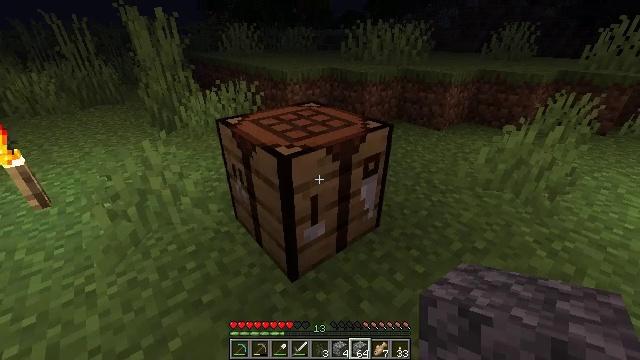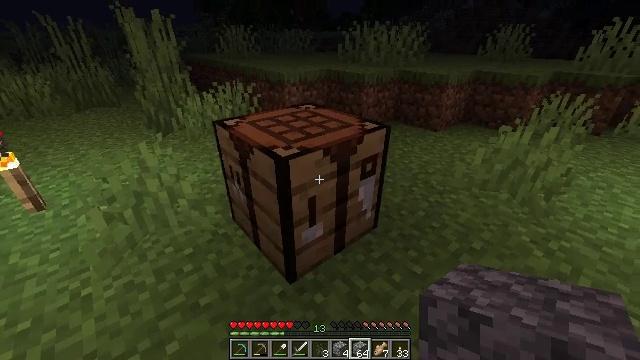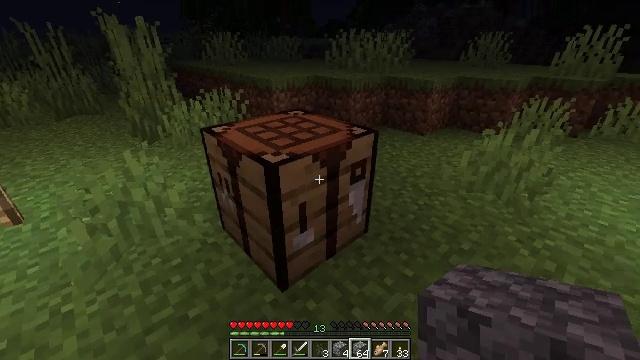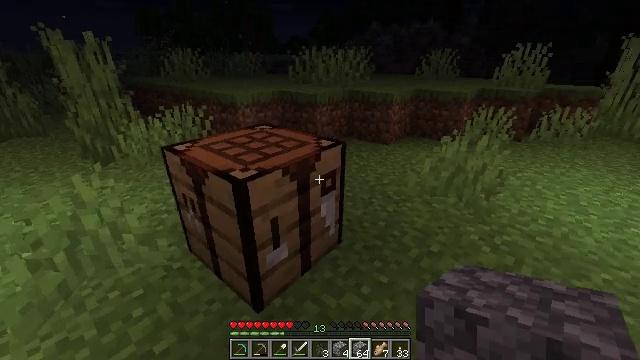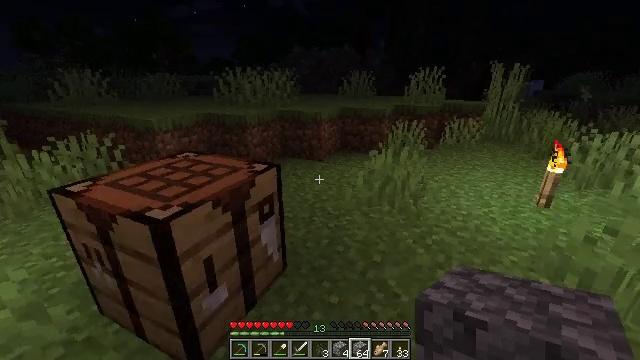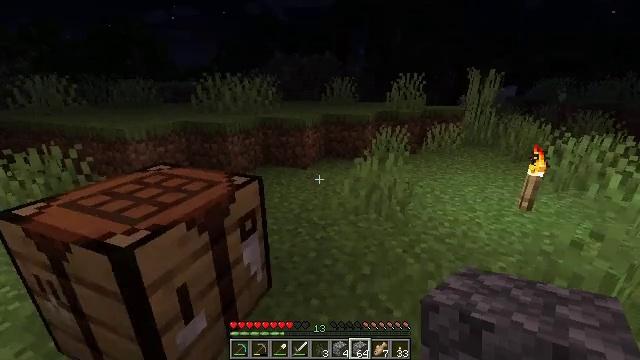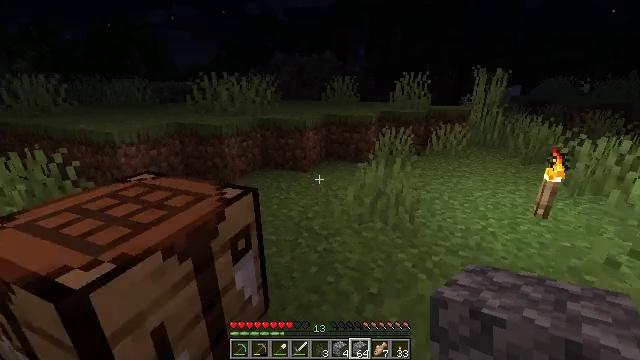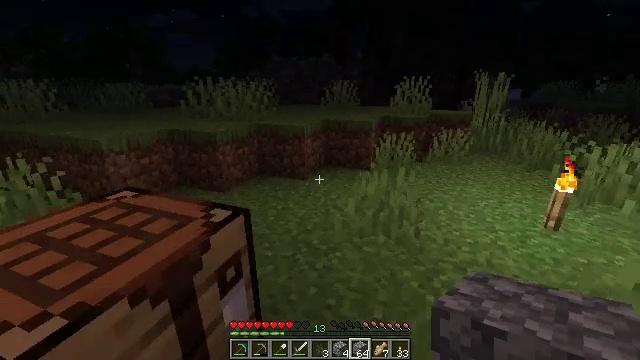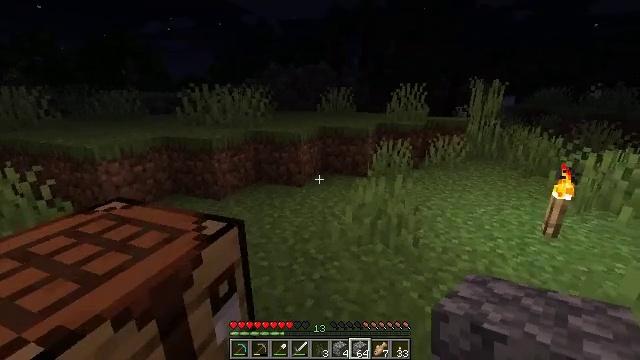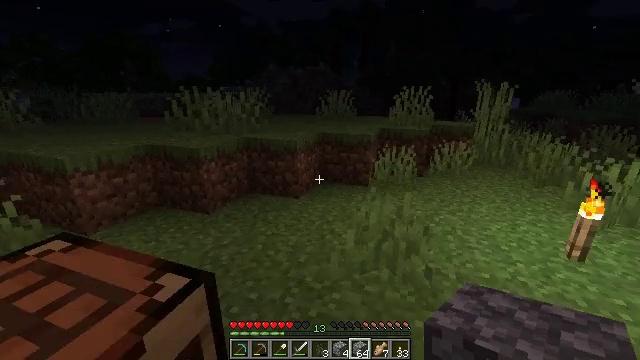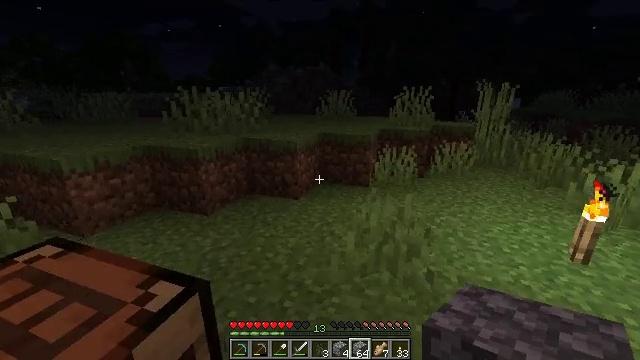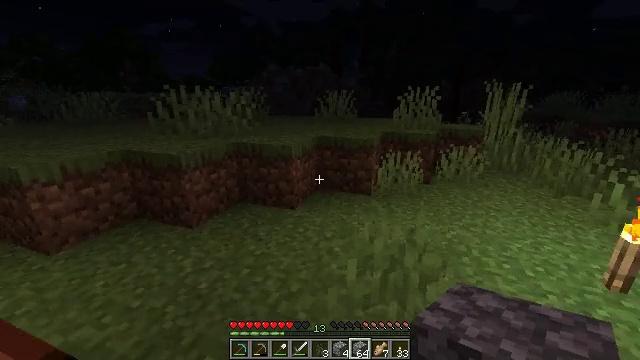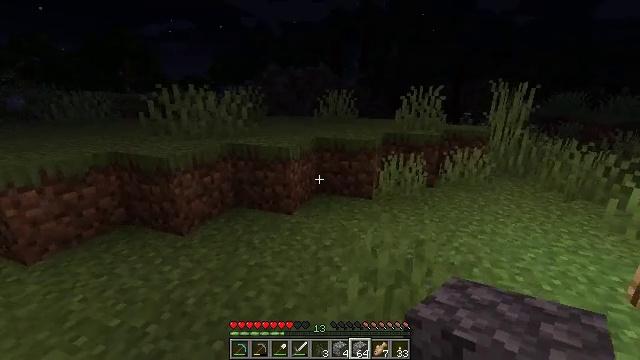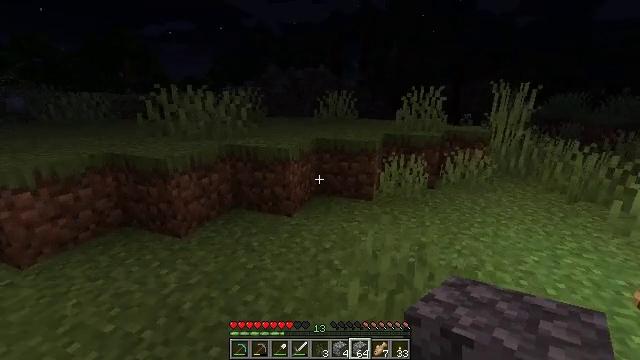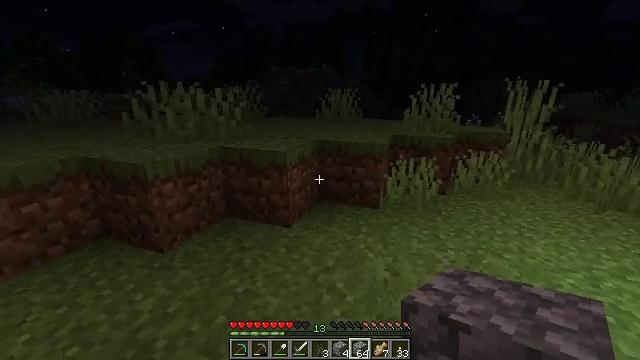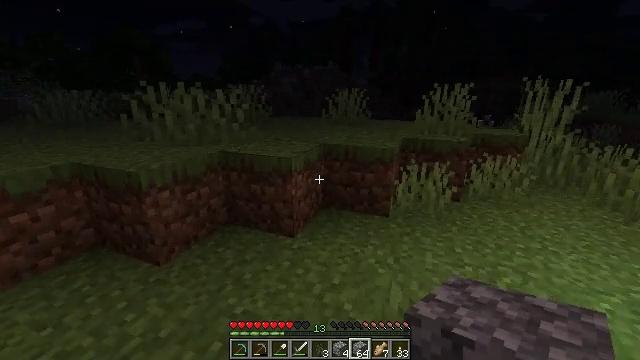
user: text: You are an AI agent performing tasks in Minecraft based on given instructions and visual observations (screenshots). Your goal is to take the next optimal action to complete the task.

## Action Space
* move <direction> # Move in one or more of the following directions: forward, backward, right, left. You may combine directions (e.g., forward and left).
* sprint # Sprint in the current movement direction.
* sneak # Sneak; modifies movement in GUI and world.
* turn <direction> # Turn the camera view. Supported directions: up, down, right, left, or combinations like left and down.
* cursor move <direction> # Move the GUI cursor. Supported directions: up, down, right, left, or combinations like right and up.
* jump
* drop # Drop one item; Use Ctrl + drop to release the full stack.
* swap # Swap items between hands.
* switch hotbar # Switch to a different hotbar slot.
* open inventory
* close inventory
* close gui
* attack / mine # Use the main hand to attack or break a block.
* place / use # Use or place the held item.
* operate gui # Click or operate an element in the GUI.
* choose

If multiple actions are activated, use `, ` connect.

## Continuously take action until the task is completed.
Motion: motion action
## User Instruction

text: Remove a crafting table from the inventory.
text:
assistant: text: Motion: no_op
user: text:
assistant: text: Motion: turn right and up
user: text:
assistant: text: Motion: turn right and up
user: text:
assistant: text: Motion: move forward, turn right and up
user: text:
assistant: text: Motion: move forward, turn right and up
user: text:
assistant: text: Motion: move forward
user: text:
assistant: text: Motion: move forward
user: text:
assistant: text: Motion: move forward, turn up
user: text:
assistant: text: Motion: move forward
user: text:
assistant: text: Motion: move forward
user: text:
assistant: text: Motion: move forward
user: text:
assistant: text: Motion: move forward
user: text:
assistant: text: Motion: move forward
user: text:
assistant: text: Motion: move forward
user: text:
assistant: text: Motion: move forward, turn left
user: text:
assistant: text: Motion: move forward, turn left
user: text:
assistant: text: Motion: move forward, turn left
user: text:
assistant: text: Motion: move forward, turn left
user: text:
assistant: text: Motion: move forward, turn left
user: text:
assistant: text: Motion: move forward
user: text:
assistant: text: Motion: move forward
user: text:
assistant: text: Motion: move forward, jump
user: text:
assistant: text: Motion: move forward, jump
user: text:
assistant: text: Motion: move forward, jump
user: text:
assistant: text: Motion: move forward, turn right, jump
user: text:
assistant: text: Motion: move forward, turn right and down, jump
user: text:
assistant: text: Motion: move forward, jump
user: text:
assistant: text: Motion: move forward
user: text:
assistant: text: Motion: move forward
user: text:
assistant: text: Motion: move forward